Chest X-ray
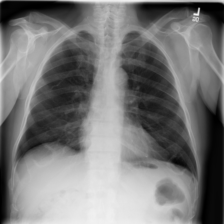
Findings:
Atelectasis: negative
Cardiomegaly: negative
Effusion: negative
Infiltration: negative
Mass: negative
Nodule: negative
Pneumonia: negative
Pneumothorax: negative
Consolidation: negative
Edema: negative
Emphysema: negative
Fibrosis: negative
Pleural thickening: negative
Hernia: negative